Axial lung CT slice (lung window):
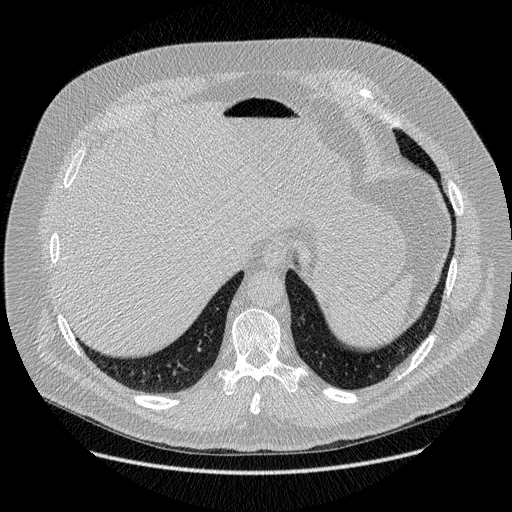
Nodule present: no